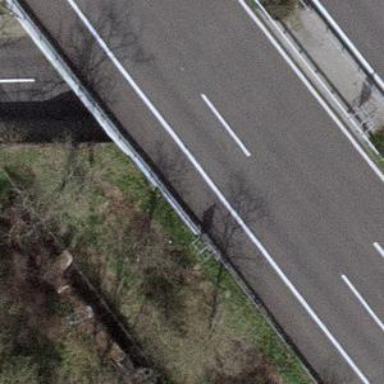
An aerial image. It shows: Guard rail as barrier.